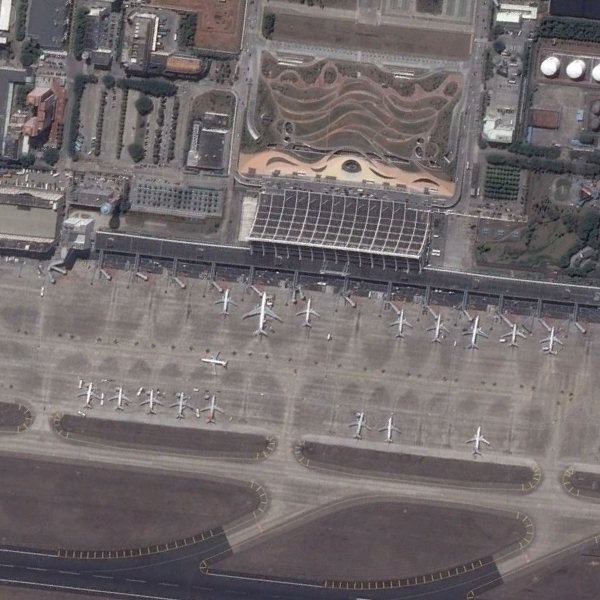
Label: Airport